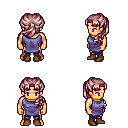
a pixel art fantasy rpg character, male body template, human, tanned skin, chain tabard jacket, metal pants, white blonde princess hairstyle, brown shoes, four views (front, back, left, right), 2x2 character sprite sheet, small pixel art, hard edges, no anti-aliasing